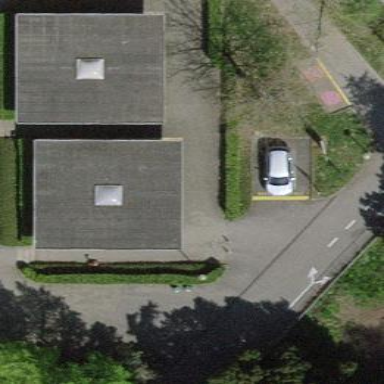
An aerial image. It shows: Building with bicycle parking facilities.